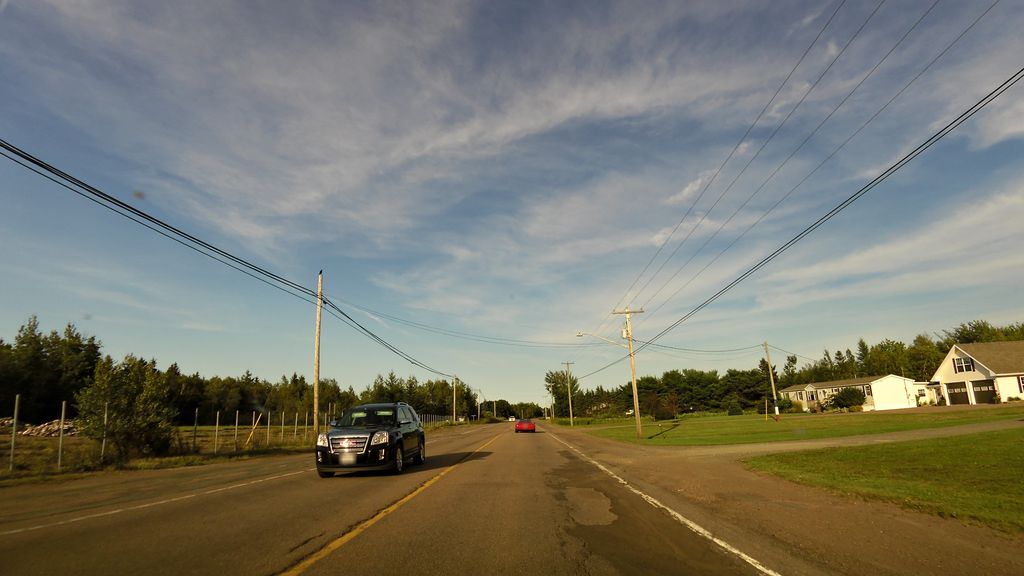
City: charlottetown